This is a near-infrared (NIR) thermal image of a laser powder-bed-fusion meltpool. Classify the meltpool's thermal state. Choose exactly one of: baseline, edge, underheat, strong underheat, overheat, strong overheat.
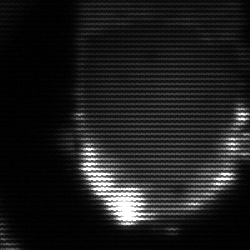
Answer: baseline